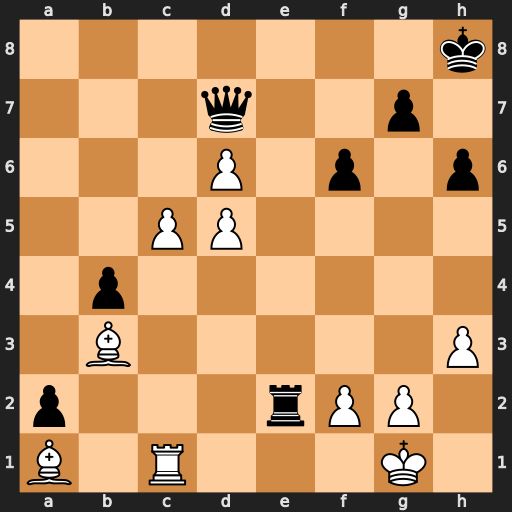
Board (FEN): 7k/3q2p1/3P1p1p/2PP4/1p6/1B5P/p3rPP1/B1R3K1
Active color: w
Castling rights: -
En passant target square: -
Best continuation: c6 Qf5 Rf1 Rxf2 Rxf2